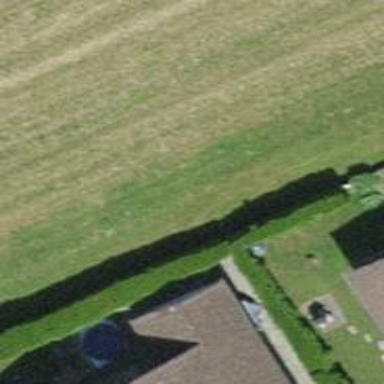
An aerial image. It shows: Hedge acting as barrier.